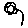
Label: flower